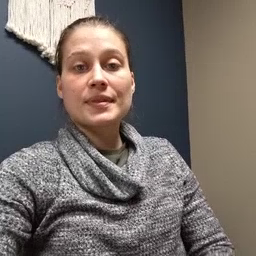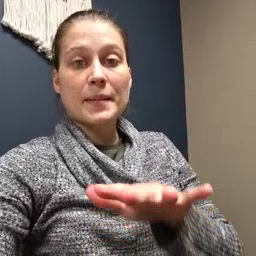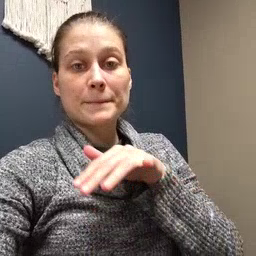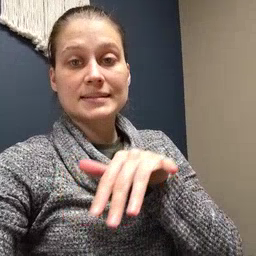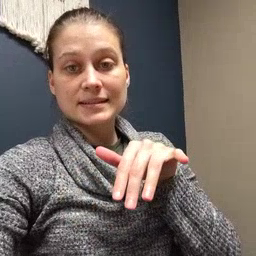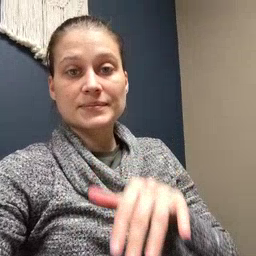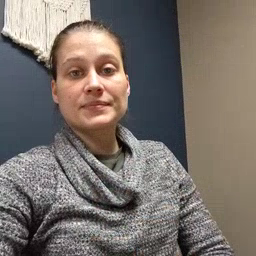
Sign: mitten